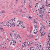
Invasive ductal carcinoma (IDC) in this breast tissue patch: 1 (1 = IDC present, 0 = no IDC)